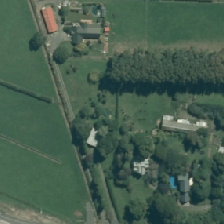
Land cover: urban_build_up